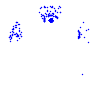
Particle: pion